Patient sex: F
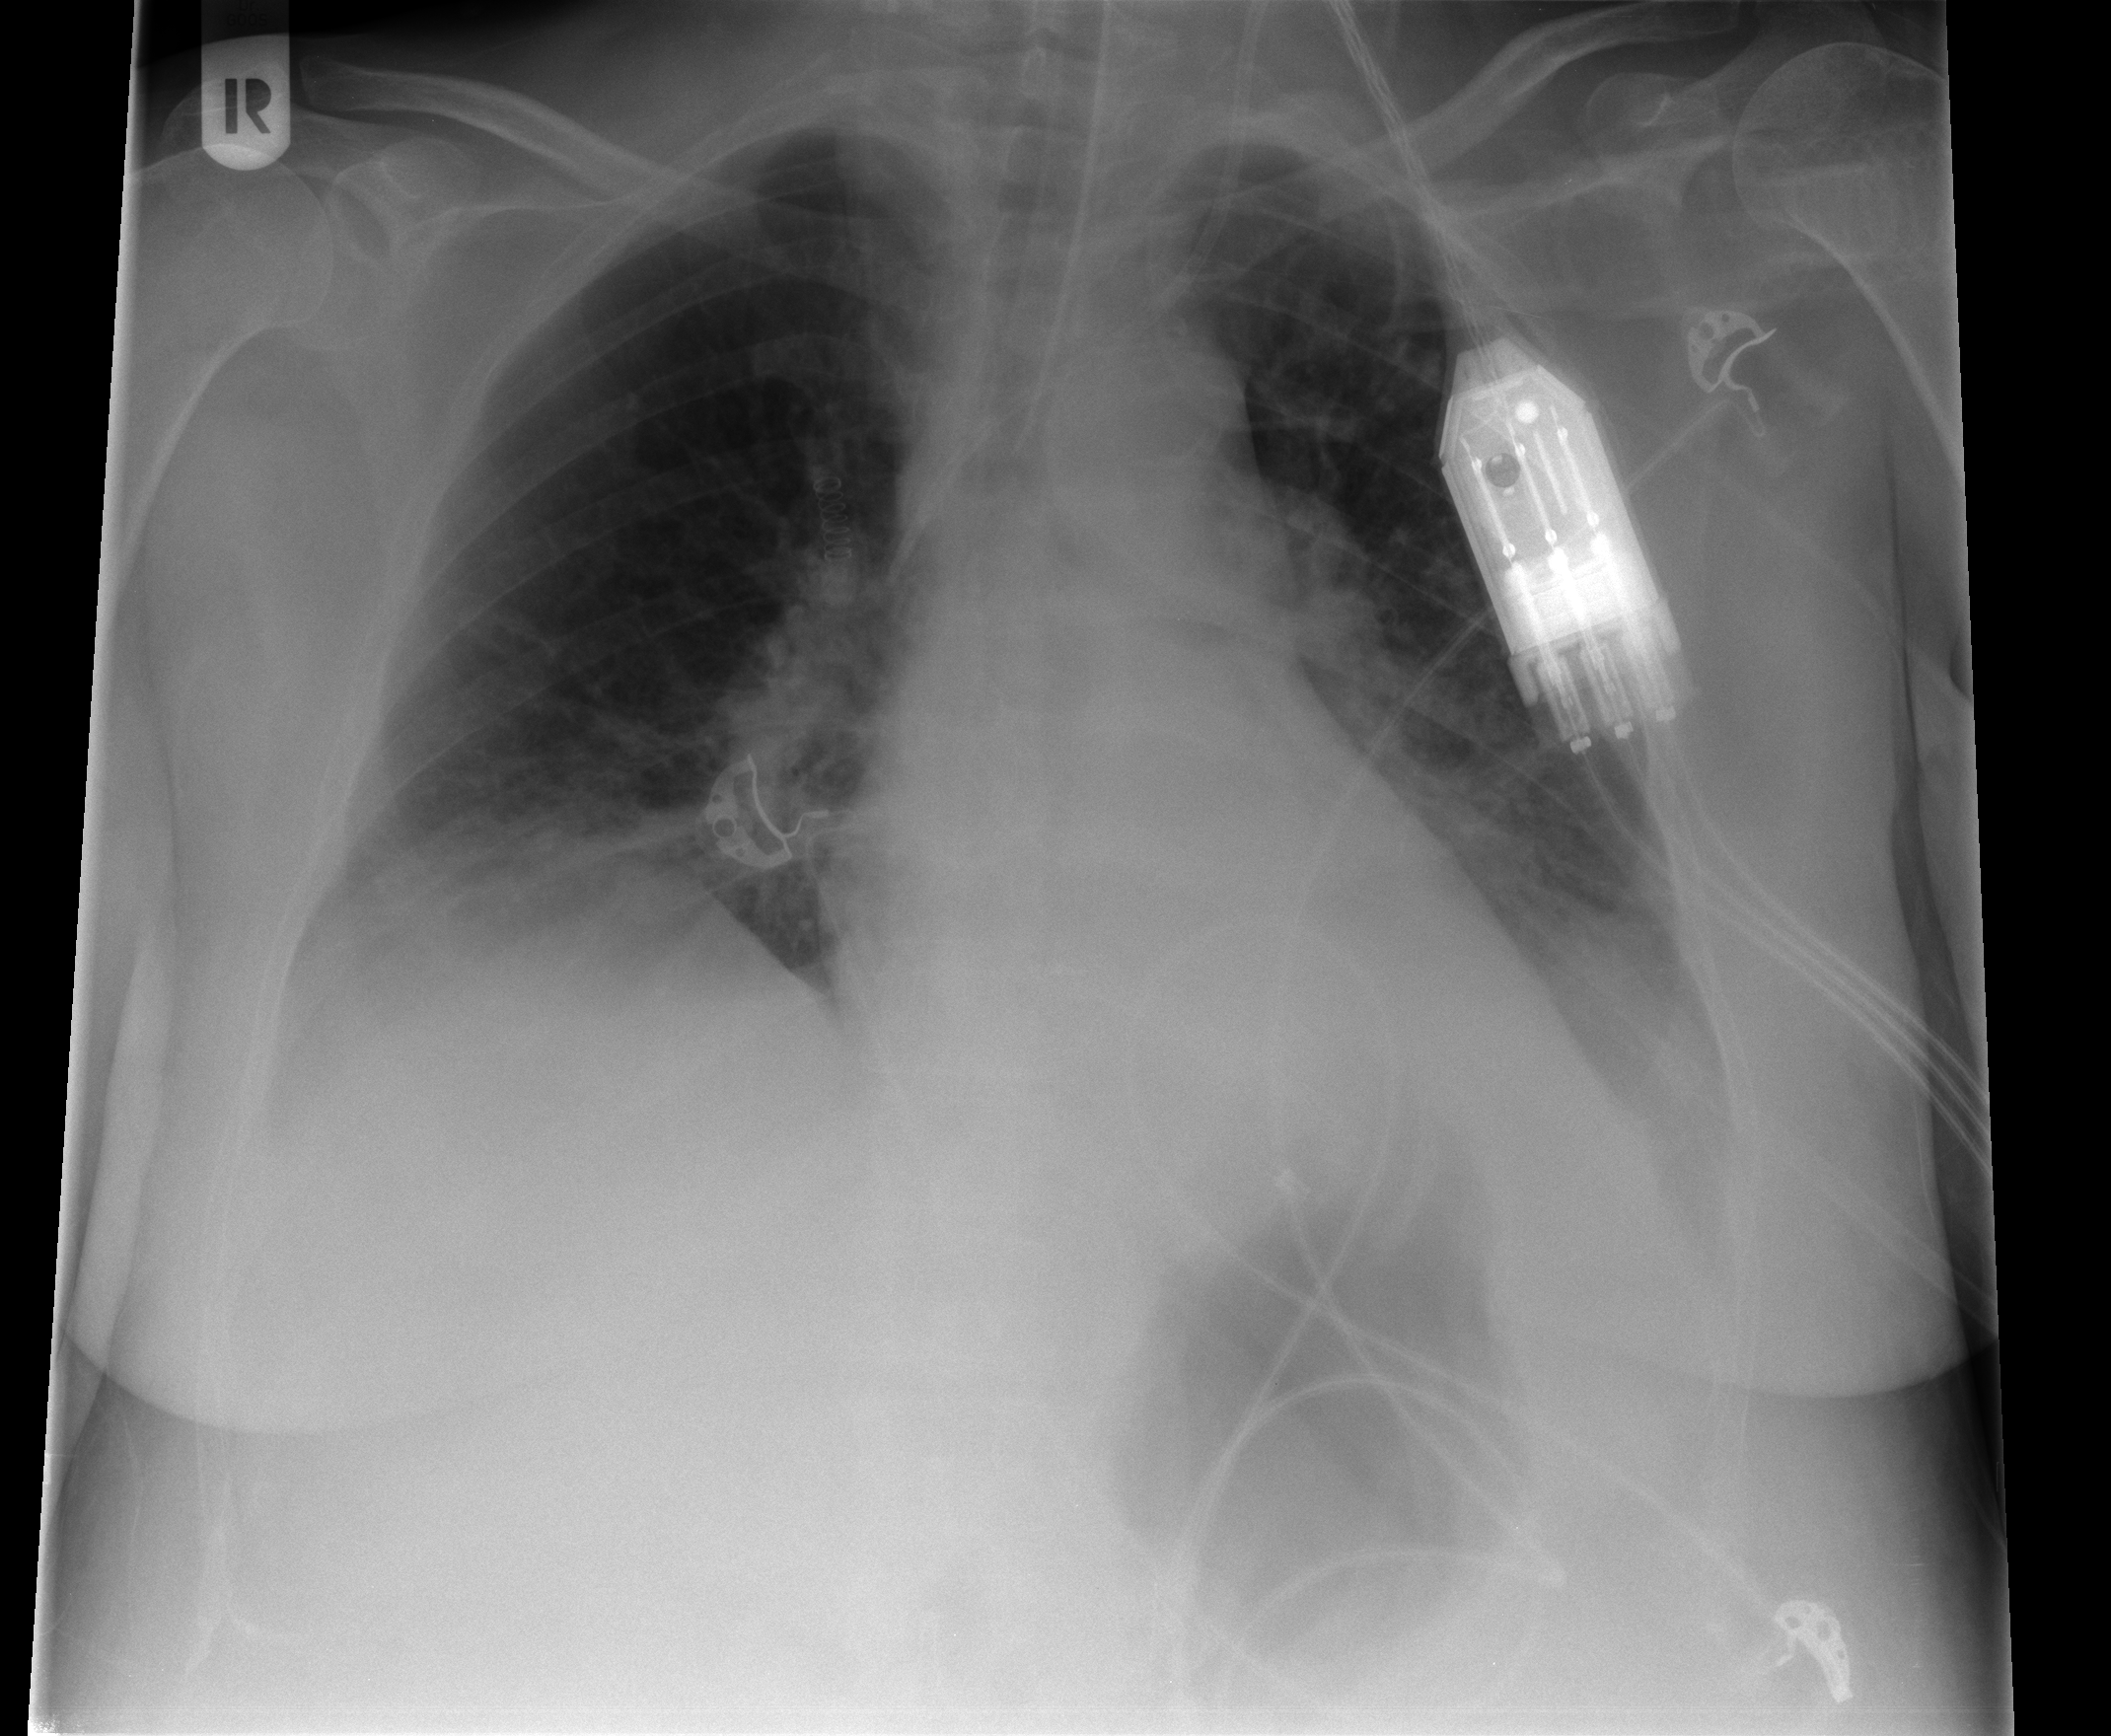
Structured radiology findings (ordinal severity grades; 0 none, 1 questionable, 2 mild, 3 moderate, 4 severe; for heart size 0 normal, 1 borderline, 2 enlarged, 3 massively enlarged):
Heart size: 1
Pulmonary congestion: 0
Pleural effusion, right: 2
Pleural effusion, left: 2
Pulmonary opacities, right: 0
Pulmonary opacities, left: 0
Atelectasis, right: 2
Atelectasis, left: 2